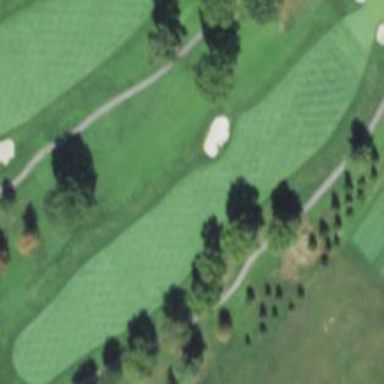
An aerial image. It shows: Golf fairway in the image.